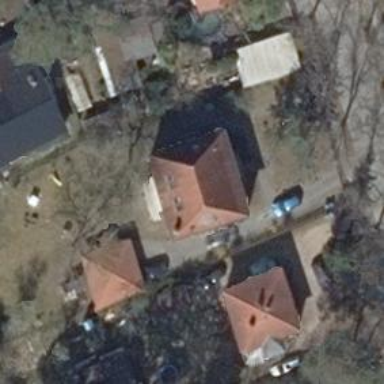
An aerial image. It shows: Detached building with hipped roof shape.